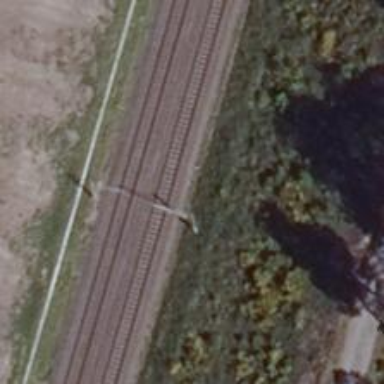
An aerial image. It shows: Railway milestone with catenary mast.